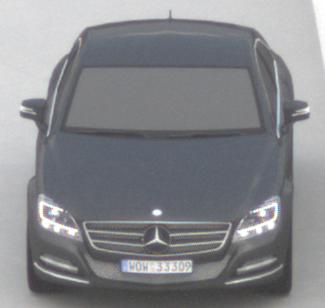
Make: Mercedes-Benz
Model: CLS Coupé 350
Detailed model: CLS-Class (218) Coupé
Model produced from: 2011/01
Model produced until: 2014/07
Doors: 4
Color: gray
Road condition: dry road
Daytime: midday
Contrast: low contrast